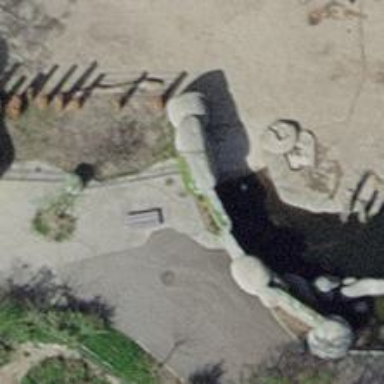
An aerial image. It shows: Bench.